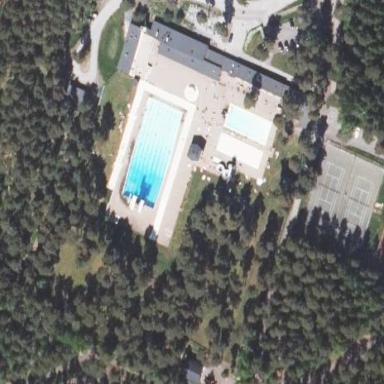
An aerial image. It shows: Sports centre focused on swimming activities.